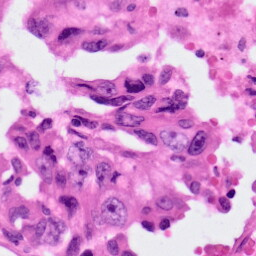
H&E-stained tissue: Lung